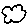
Label: cloud